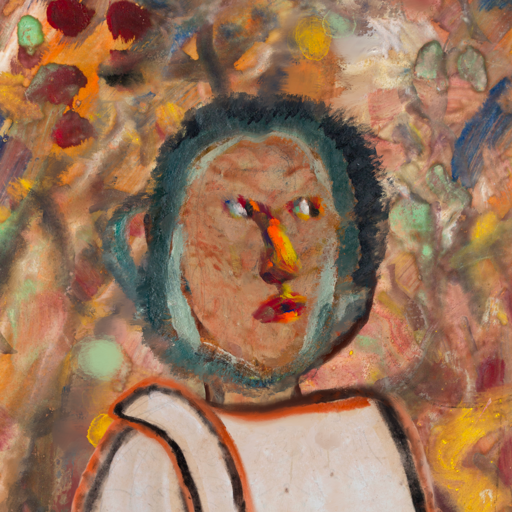
Background: Mother_And_Son_Mother, Head And Neck Side: Orphan, Face Side: An_Impression, Bust: Roy_Bahadur, Hair Side: Boggyland, Head Accessory: Blank, Second Necklace: Blank, Necklace: Blank, Baby: Blank